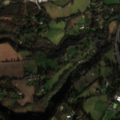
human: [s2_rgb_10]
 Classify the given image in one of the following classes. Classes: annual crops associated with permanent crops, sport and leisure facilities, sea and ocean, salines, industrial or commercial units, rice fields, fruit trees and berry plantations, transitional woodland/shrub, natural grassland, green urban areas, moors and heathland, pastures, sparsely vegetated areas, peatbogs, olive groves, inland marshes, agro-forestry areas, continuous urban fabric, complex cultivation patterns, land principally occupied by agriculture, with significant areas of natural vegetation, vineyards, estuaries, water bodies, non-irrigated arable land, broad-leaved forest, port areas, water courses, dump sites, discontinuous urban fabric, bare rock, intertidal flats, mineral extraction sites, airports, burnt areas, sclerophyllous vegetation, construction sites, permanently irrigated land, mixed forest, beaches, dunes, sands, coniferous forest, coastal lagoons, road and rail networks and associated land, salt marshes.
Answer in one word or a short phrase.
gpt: road and rail networks and associated land, non-irrigated arable land, land principally occupied by agriculture, with significant areas of natural vegetation, broad-leaved forest